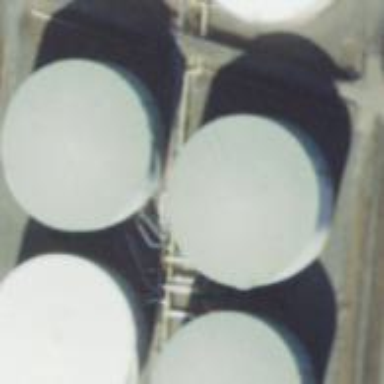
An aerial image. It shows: Building with storage tank.